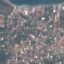
Land use / land cover: Residential